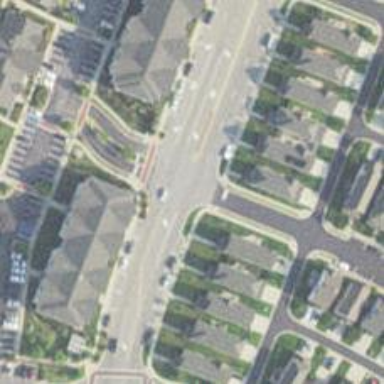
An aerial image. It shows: Residential road.